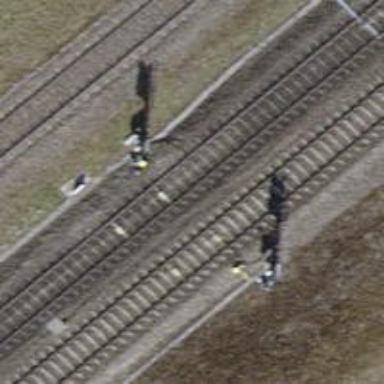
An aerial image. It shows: Railway signal.